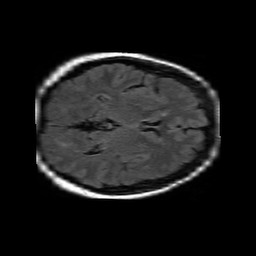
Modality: FLAIR
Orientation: axial
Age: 42
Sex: female
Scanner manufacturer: philips
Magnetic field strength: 1.5 T
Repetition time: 6 s
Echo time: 0.12 s